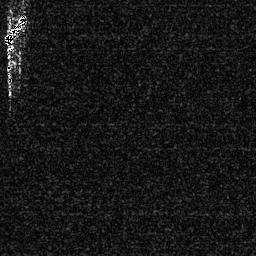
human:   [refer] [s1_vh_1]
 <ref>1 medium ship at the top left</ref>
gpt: <box>[[0, 4, 10, 17, 0]]</box>